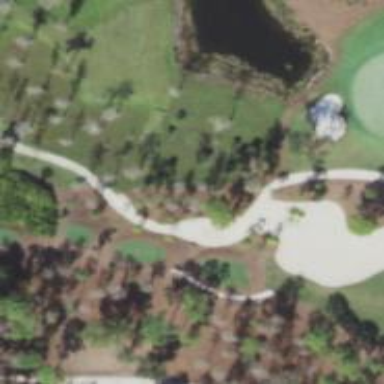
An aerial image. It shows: Footway that resembles golf path.